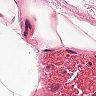
Metastatic tissue present: no